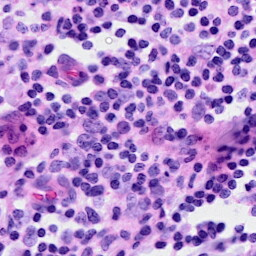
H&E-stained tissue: Breast